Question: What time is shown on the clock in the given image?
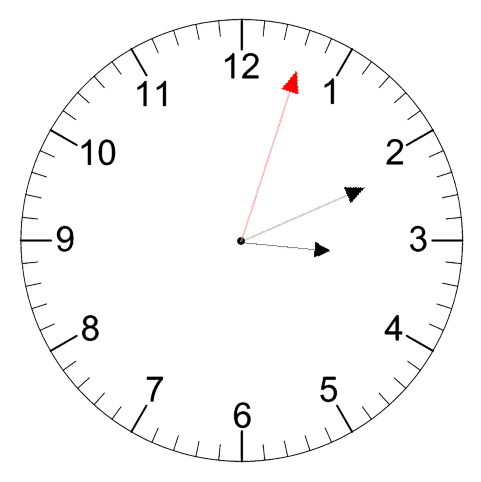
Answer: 03:11:03